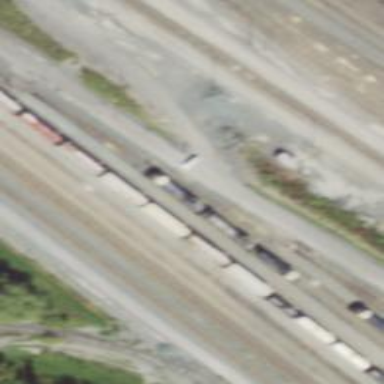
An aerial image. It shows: Railway yard used for servicing trains.